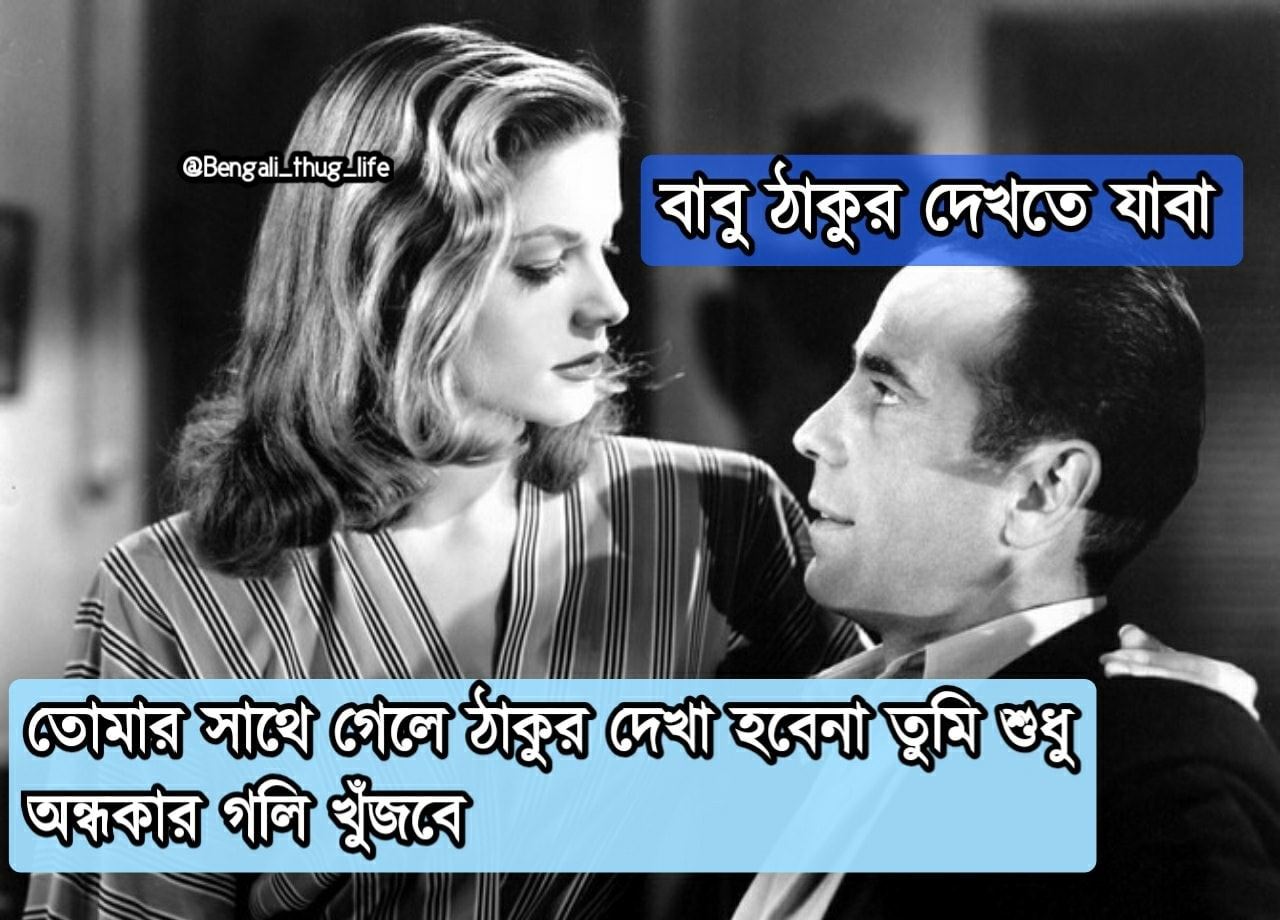
Caption: বাবু ঠাকুর দেখতে যাবা     তোমার সাথে গেলে ঠাকুর দেখা হবেনা তুমি শুধু অন্ধকার গলি খুঁজবে
Label: hate